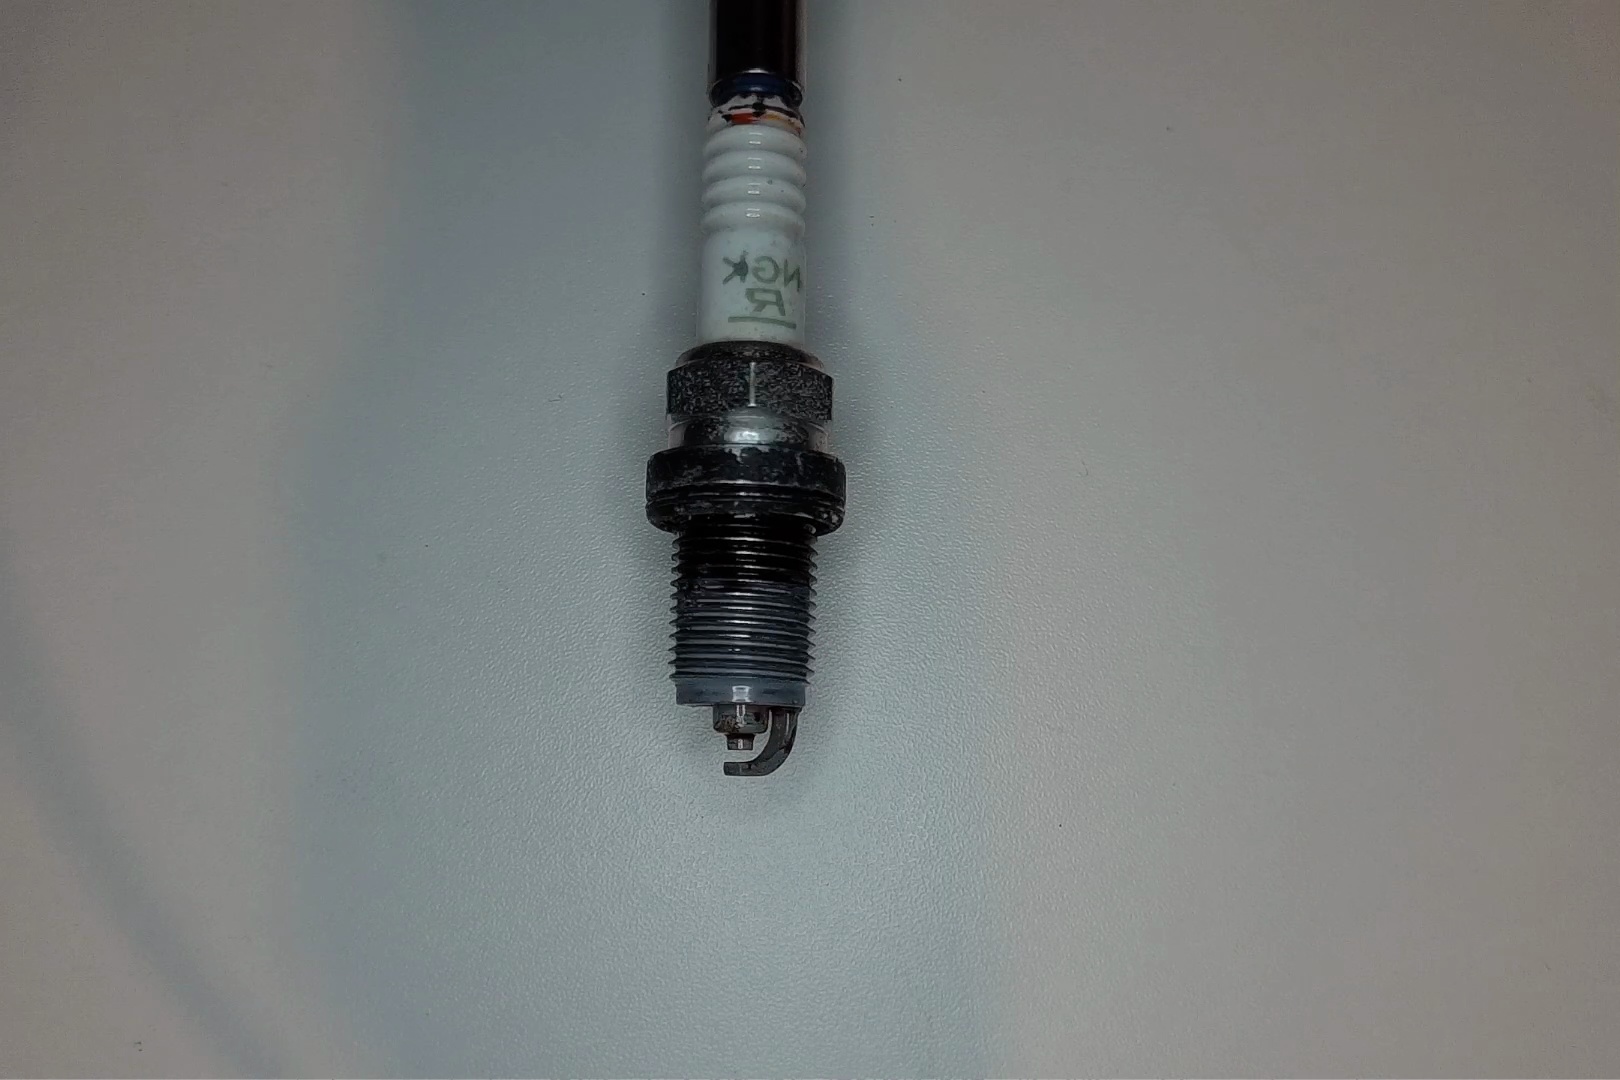
Label: anomaly